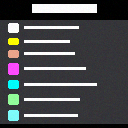
Screen state: on